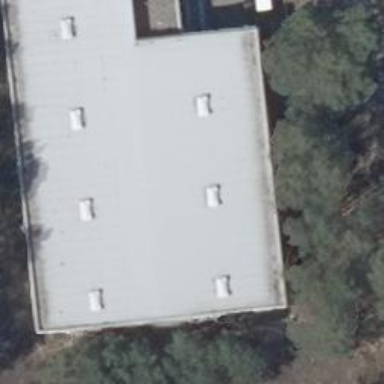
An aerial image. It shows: Part of building.